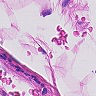
Metastatic tissue present: no